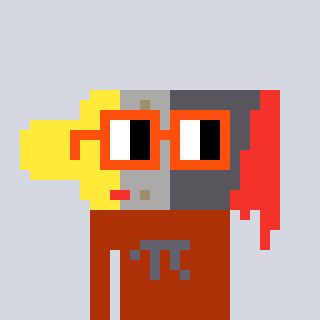
a pixel art character with square orange glasses, a paintbrush-shaped head and a hotbrown-colored body on a cool background